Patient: sex M, age 81
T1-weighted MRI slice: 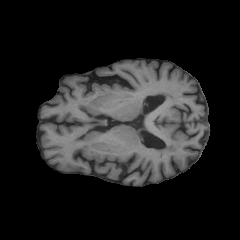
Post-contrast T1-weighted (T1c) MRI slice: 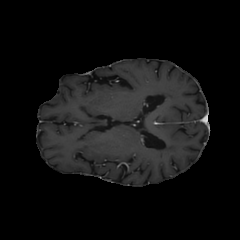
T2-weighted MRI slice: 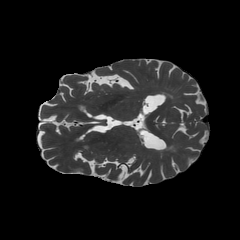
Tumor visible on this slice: no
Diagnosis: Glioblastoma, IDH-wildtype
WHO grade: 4